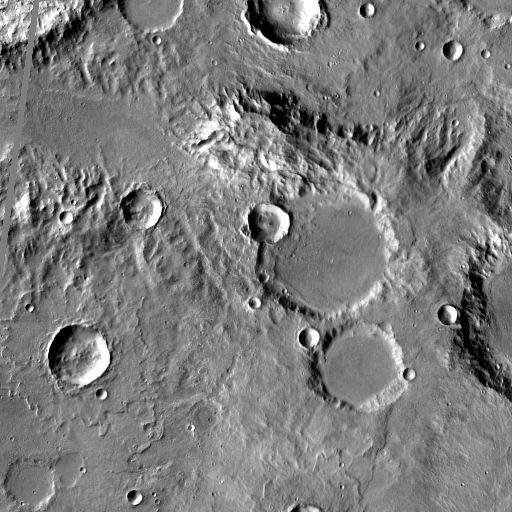
Crater classes present: Background, Other, Layered, Buried, Secondary